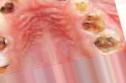
Condition: Caries